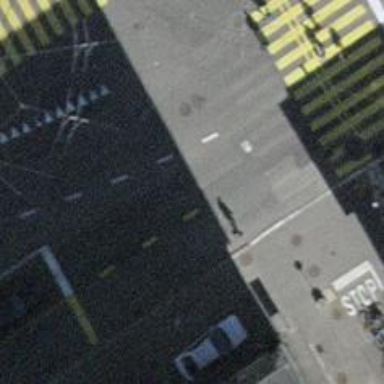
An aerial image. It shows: Secondary road with asphalt surface. It has trolley wires for electric trolleys.